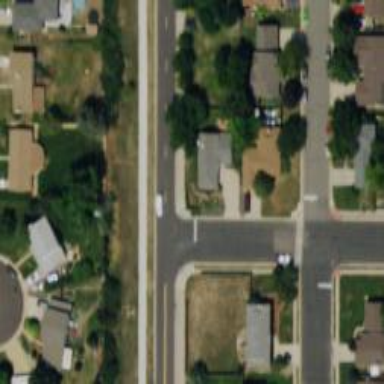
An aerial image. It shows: Tertiary road with asphalt surface and separate sidewalk.